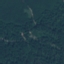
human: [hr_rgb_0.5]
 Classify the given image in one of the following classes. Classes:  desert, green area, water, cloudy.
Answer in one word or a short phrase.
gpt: green area